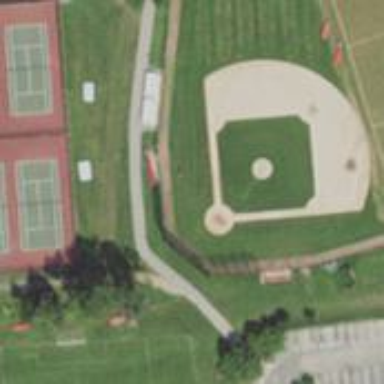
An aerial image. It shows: Baseball pitch for leisure land activities.